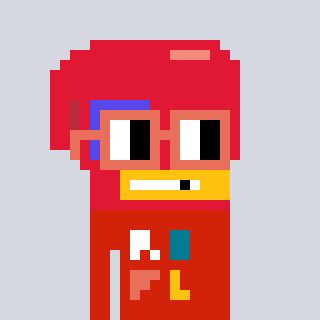
a pixel art character with square orange glasses, a boxing glove-shaped head and a red-colored body on a cool background